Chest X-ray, PA view. Patient: 49 years old, sex F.
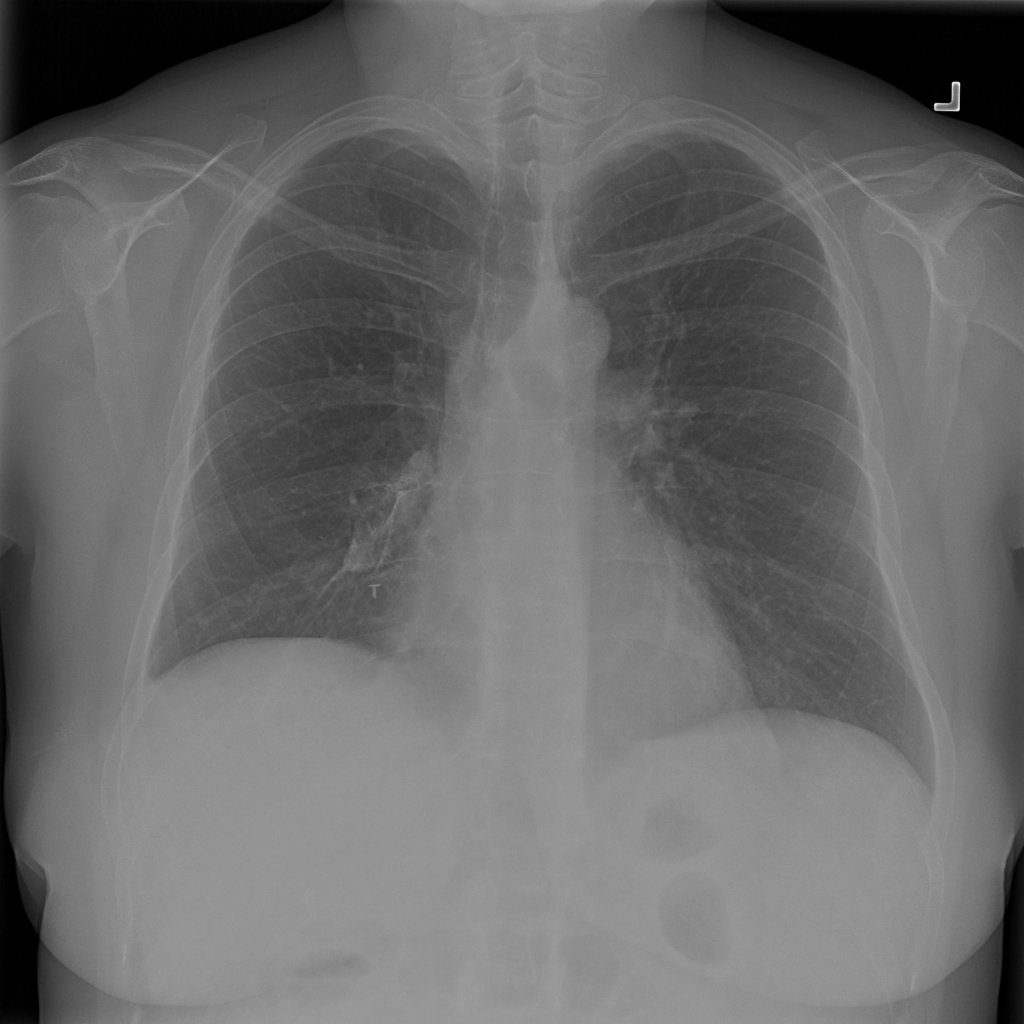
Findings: Fibrosis